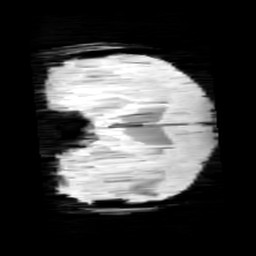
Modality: minIP
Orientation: coronal
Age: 12
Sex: male
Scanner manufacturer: siemens
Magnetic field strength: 3 T
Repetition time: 0.027 s
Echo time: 0.02 s